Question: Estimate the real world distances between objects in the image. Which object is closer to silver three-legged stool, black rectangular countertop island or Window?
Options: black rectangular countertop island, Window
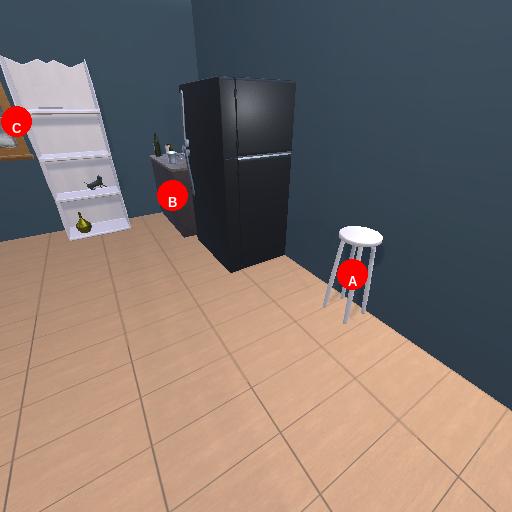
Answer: black rectangular countertop island